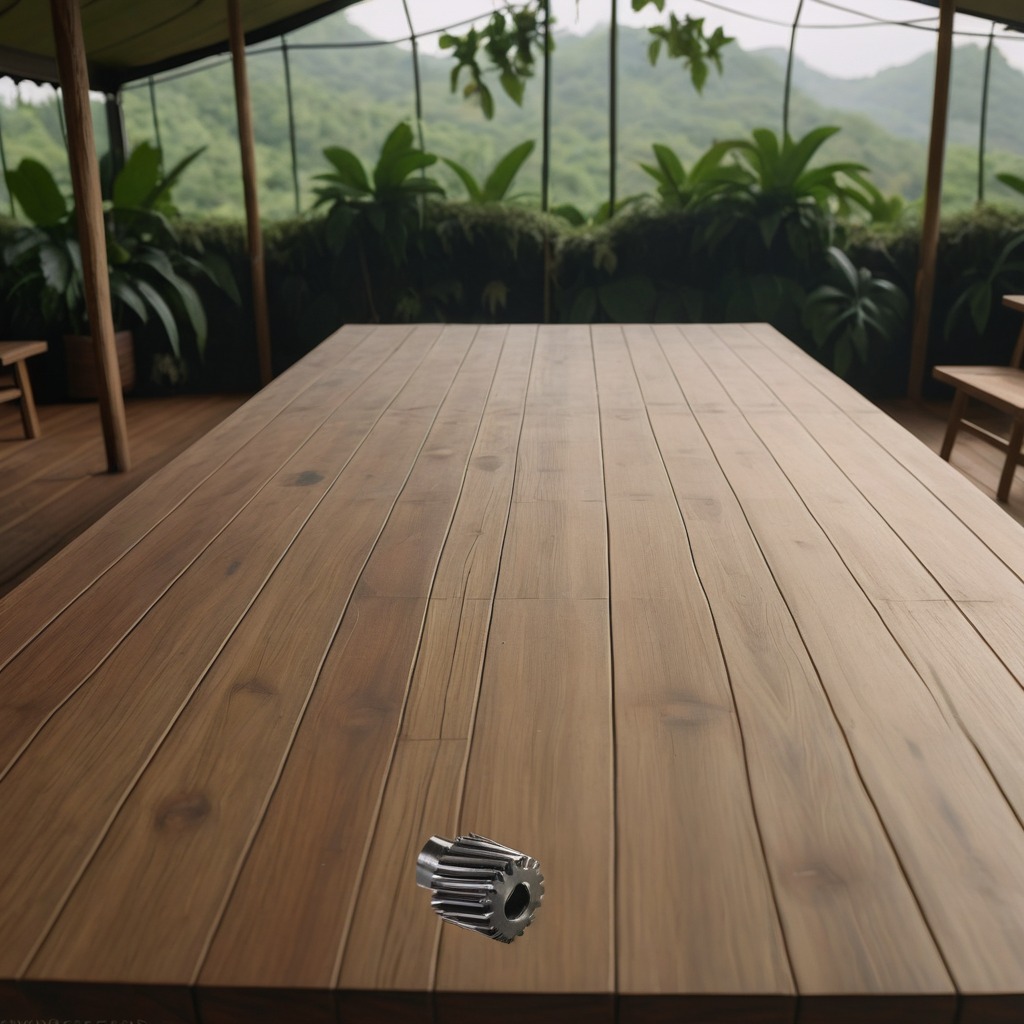
A steel gear with teeth is lying on a wooden table inside a jungle field workshop tent.